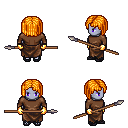
a pixel art fantasy rpg character, female body template, dark elf, purple skin, brown long-sleeve shirt, robe skirt, light blonde pageboy hairstyle, gold gloves, ghillies, spear, four views (front, back, left, right), 2x2 character sprite sheet, small pixel art, hard edges, no anti-aliasing